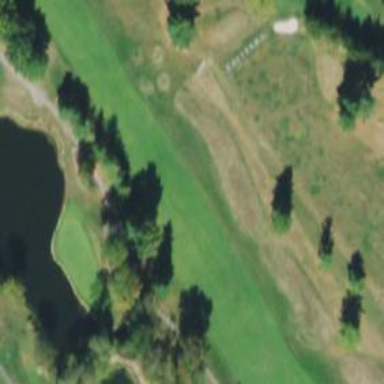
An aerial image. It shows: Golf hole.